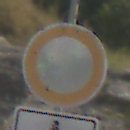
Verkehrszeichen: VerbotFahrzeugeAllerArt
Zusatzzeichen unten: EinspurigeFahrzeugeFrei3
Umgebung: Outdoor, Nature
Tageszeit: MorningAfternoon
Wetter: PartlyCloudy
Licht: Natural
Jahreszeit: NotSpecified
Kontrast: HighContrast